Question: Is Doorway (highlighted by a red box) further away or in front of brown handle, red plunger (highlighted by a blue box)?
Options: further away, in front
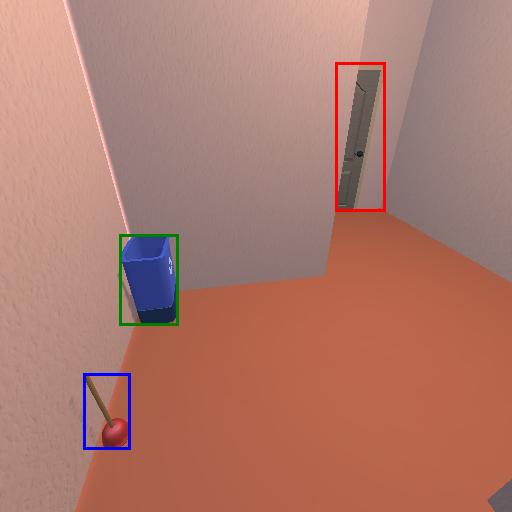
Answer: further away